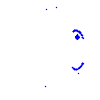
Particle: pion